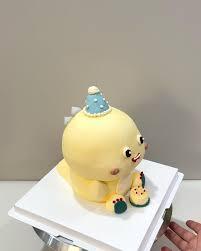
Label: nailong